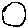
Label: circle